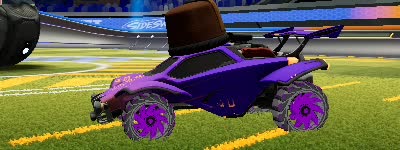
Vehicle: octane